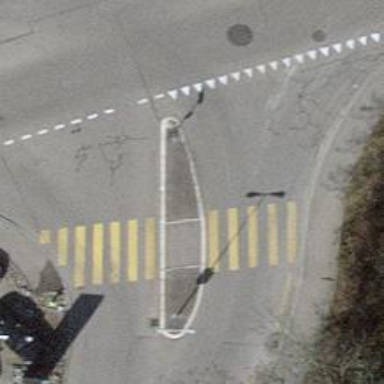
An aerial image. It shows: Crossing with island in the road.